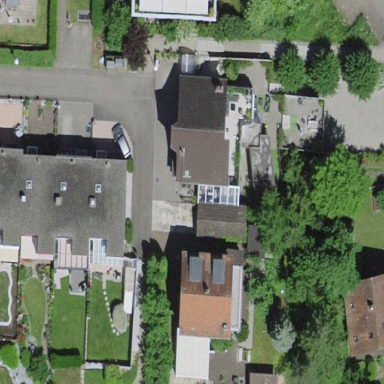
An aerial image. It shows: Building.